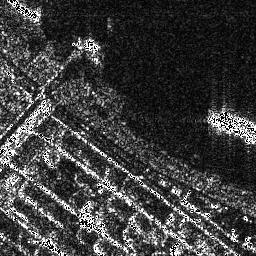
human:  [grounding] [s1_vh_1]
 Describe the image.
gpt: In the satellite image, there is  <ref>1 medium ship </ref> <box>[[2, 0, 16, 8, 0]]</box> located at top left,  <ref>1 large ship </ref> <box>[[79, 41, 99, 56, 0]]</box> located at right.